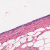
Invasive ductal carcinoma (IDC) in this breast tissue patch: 0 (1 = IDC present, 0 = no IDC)